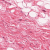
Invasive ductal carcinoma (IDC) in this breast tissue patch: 0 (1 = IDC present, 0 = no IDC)